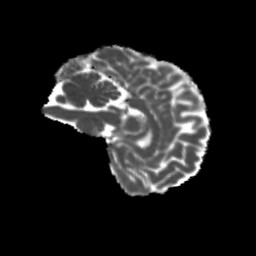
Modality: MD
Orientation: sagittal
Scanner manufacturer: siemens
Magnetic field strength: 3 T
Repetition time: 4 s
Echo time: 0.0594 s